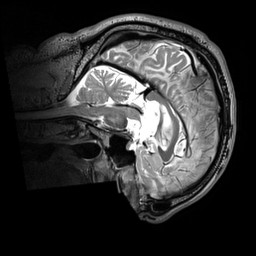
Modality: T2w
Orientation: sagittal
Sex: male
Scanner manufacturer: siemens
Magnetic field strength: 3 T
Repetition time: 3.2 s
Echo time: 0.409 s